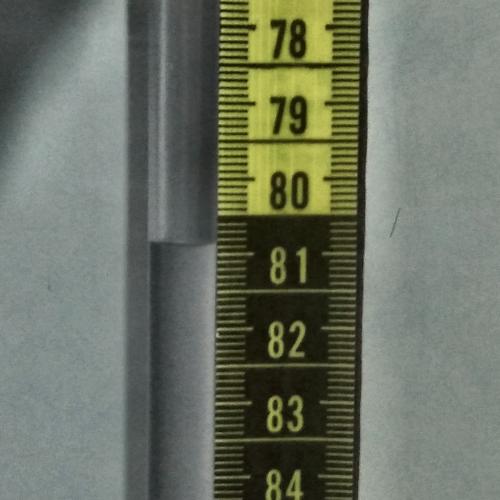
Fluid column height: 80.9 cm